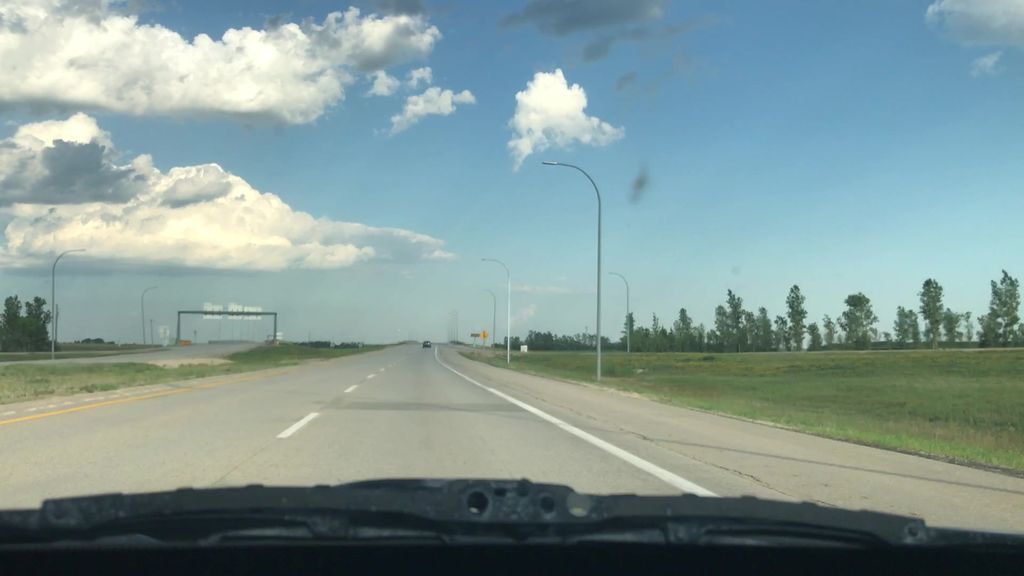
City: winnipeg